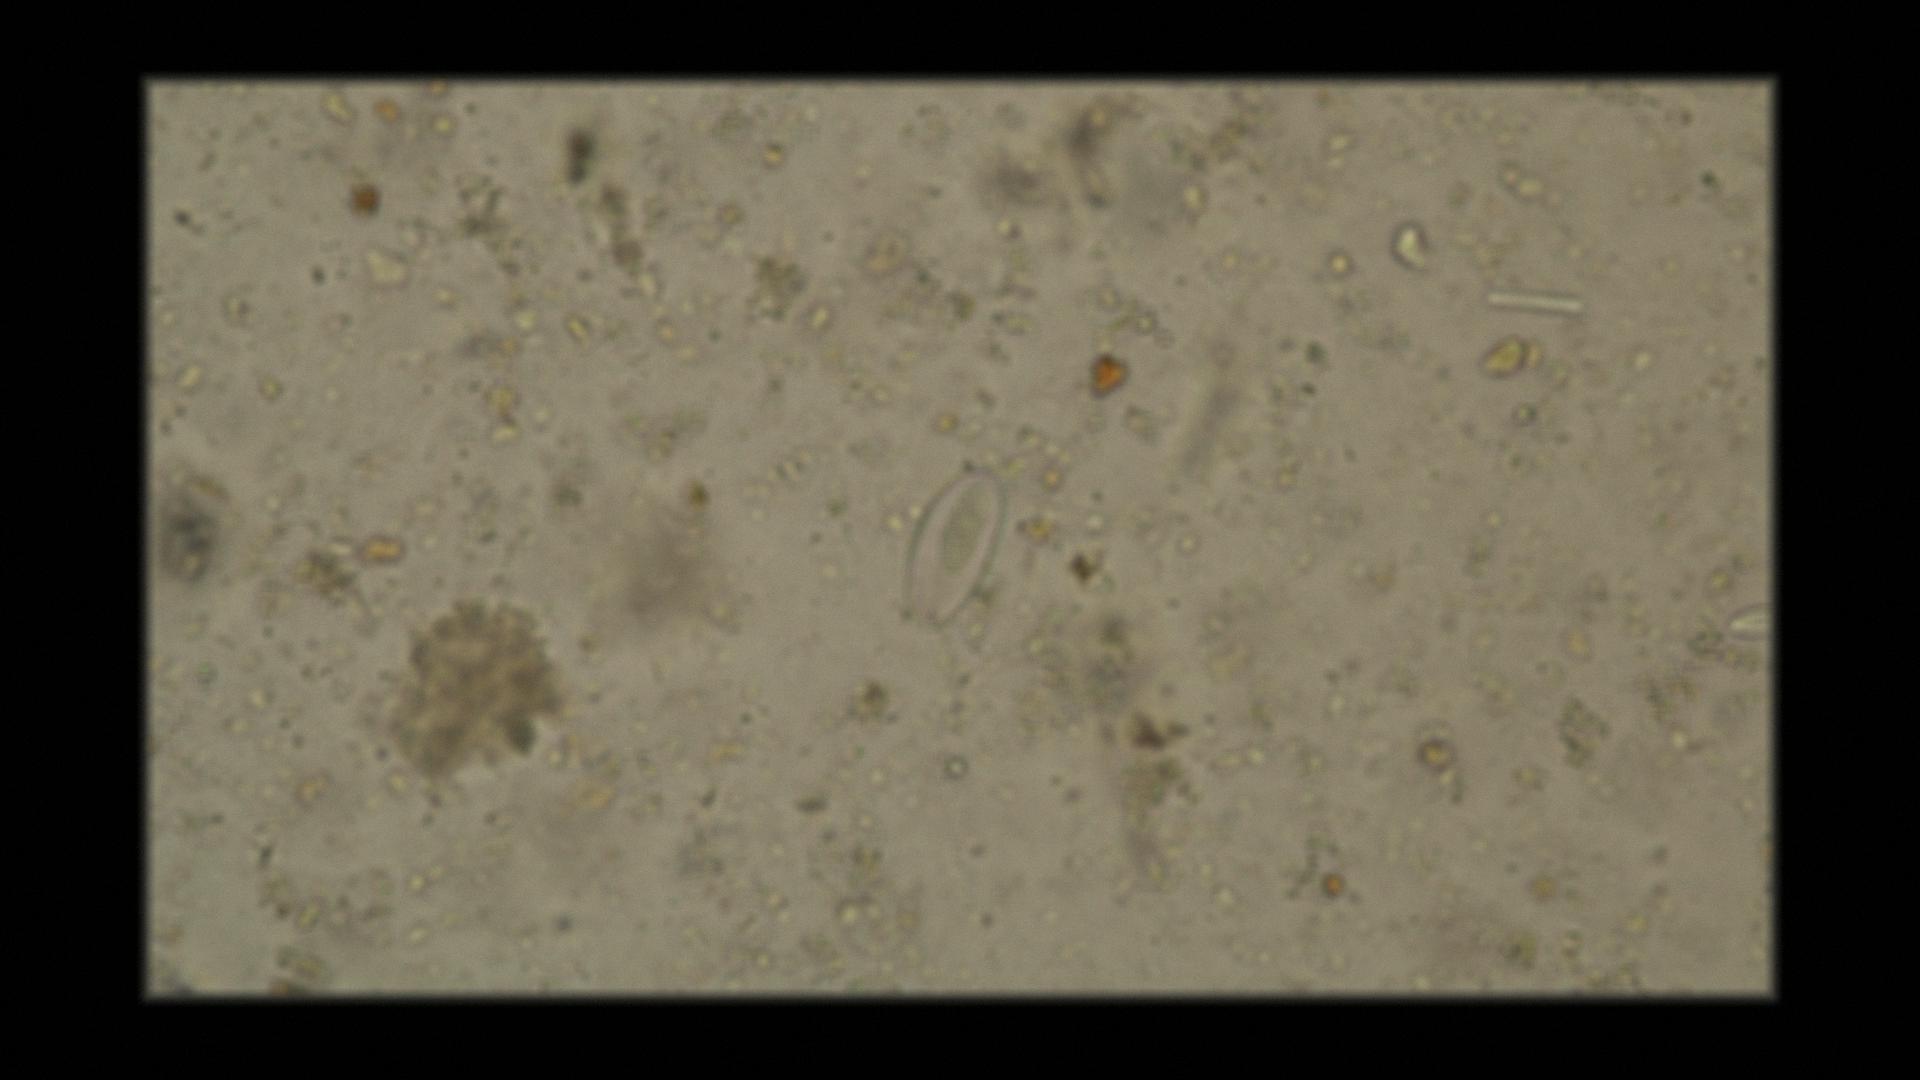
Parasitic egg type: Enterobius vermicularis